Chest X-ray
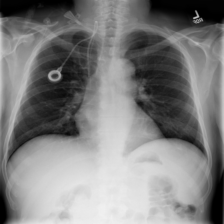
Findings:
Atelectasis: negative
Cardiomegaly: negative
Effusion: negative
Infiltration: negative
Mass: negative
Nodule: negative
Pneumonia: negative
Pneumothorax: negative
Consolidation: negative
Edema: negative
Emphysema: negative
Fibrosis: negative
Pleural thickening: negative
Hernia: negative